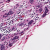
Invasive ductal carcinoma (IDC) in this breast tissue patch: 0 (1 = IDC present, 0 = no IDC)